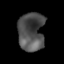
Tissue: lung
Cell type: T cells
Senescence score: 0.1828
Nuclear area (px): 981
Mean DAPI intensity: 79.77